Field crop: maize
Growth stage: 2
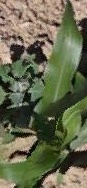
Species: maize